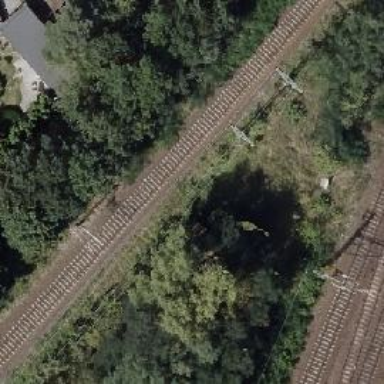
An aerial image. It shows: Minor power line with 8 cables.